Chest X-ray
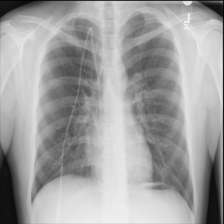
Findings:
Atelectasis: negative
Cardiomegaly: negative
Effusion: negative
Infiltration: negative
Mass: negative
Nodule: negative
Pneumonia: negative
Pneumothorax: negative
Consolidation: negative
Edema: negative
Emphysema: negative
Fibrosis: negative
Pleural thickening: negative
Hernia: negative